Question: I am unable to connect to the Search Server OLE DB provider.
Search Server itself is up and running and making indexes happily. Search Server 2010 on Win 2012, x64 system
I am fighting this error: "The 'Search.CollatorDSO' provider is not registered on the local machine. "
Below is a picture showing:
a) The error I get in a simple sql query tool (from codeplex)
b) A powershell query to list available ole db providers.... indicating that the provider for search server is not present on the system.
fwiw, I believe the SQL Query tool may be 32 bit. System is x64.

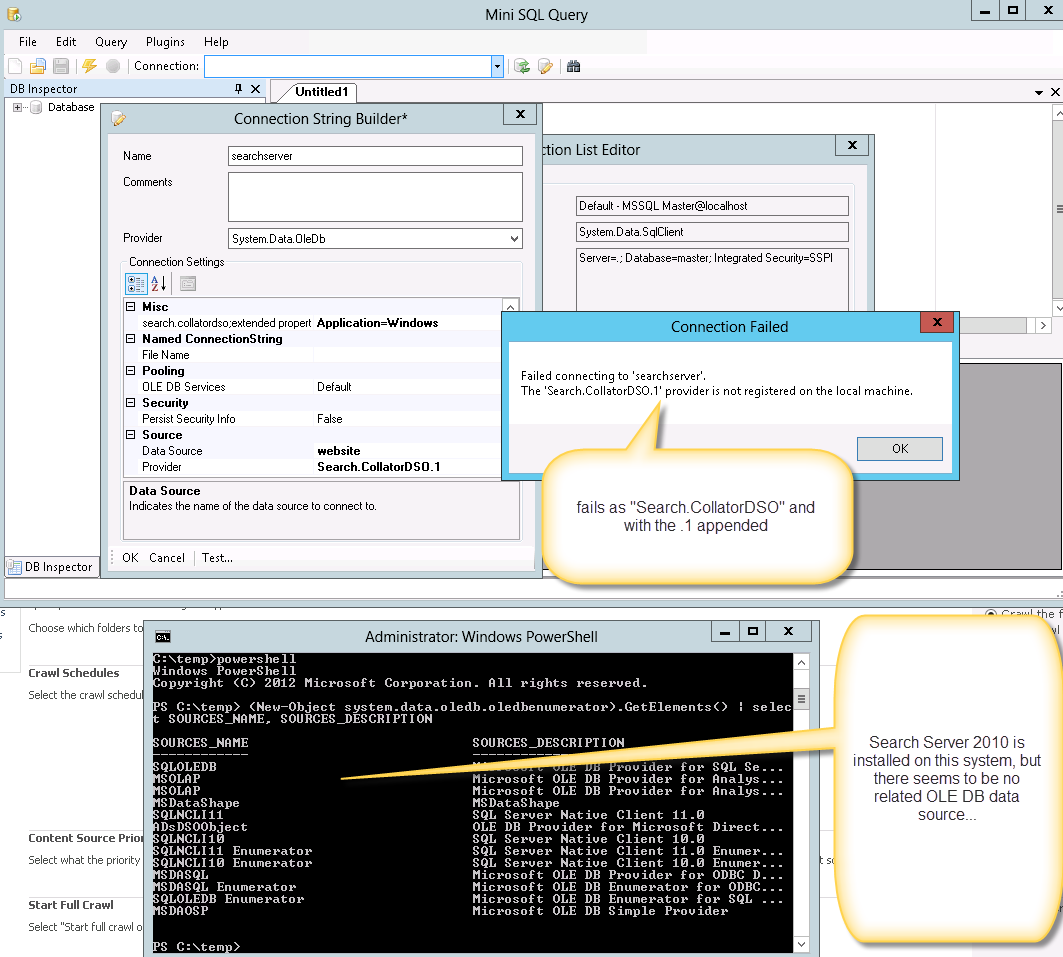
Answer: Figured it out. Downloading and installing Windows Search Server 2010 installs a ton of server pieces, but does .
The way to get the ole db driver is to enable this on Server 2012 "Windows Search Service" (believe it is on by default on Win7 and 8)